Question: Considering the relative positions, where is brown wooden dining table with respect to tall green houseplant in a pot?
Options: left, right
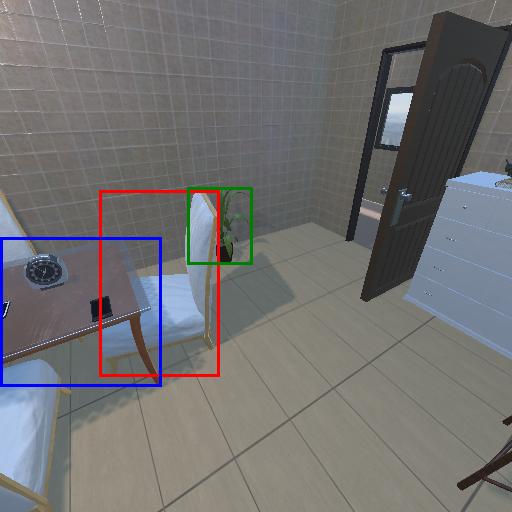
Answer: left